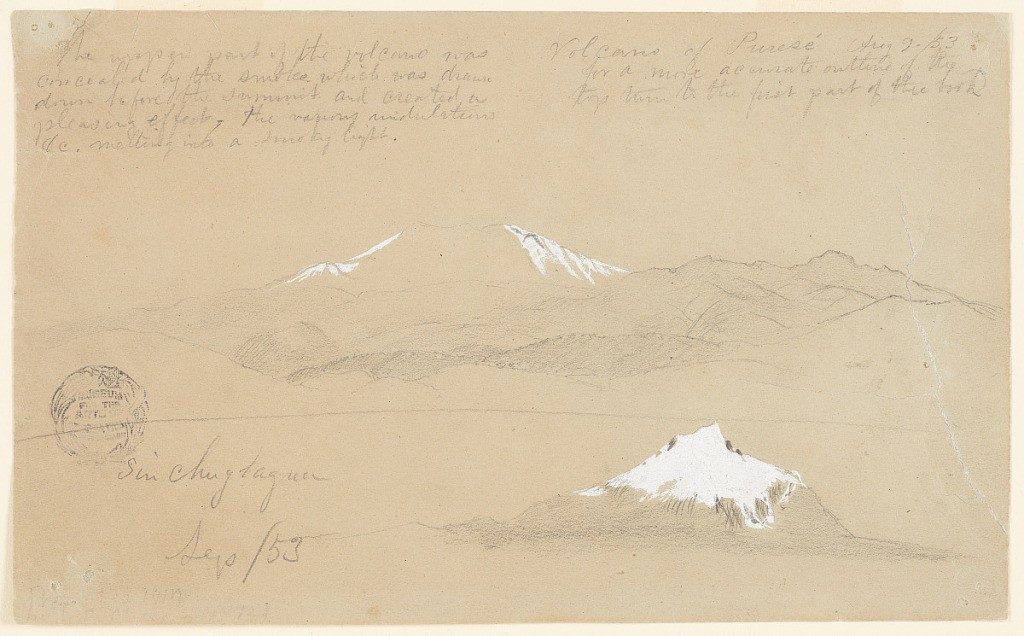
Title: Puracé Volcano, Colombia and Mt. Sincholagua, Ecuador
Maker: Frederic Edwin Church, American, 1826–1900
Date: August 9 and September 1853
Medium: Graphite and white gouache on gray-green wove paper
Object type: Drawing
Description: Landscape sketch showing two views of the volcano in Colombia known as Puracé and the mountain Ecuador called Sincholagua. In the upper half, the wide and snow-capped peak of Puracé is visible beyond rugged mountain ridges and foothills that intercede. In the lower half at right, the craggy and snow-capped summit of Sincholagua is shown in a loosely rendered sketch.